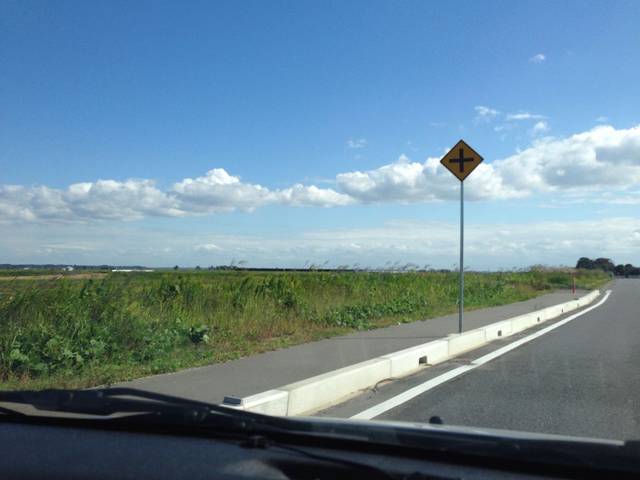
Region: Japan
Coordinates: 36.024, 140.306